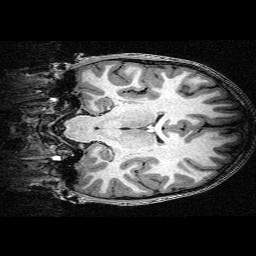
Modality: T1w
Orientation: coronal
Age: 13
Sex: male
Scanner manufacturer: siemens
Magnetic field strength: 3 T
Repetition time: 2.3 s
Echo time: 0.00336 s